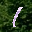
Label: 1